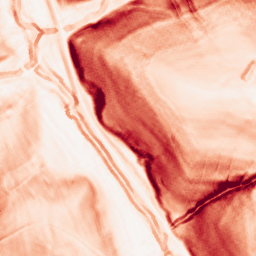
Category: morphological
Decomposition family: morphological_gradient
Decomposition parameters: size: 3
shape: diamond
Upsampling method: bicubic
Upsampling parameters: scale: 8
Upsampling scale: 8